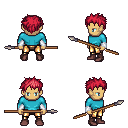
a pixel art fantasy rpg character, male body template, human, tanned skin, teal long-sleeve shirt, gold greaves, ruby red bedhead hairstyle, white cloth bracers, maroon shoes, spear, four views (front, back, left, right), 2x2 character sprite sheet, small pixel art, hard edges, no anti-aliasing